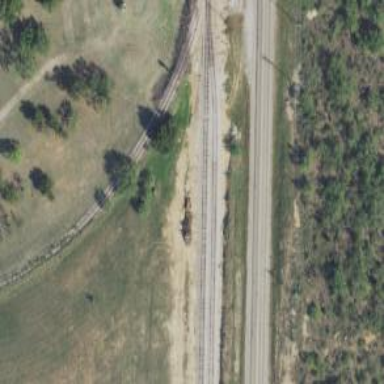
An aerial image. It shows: Railway siding with rails.